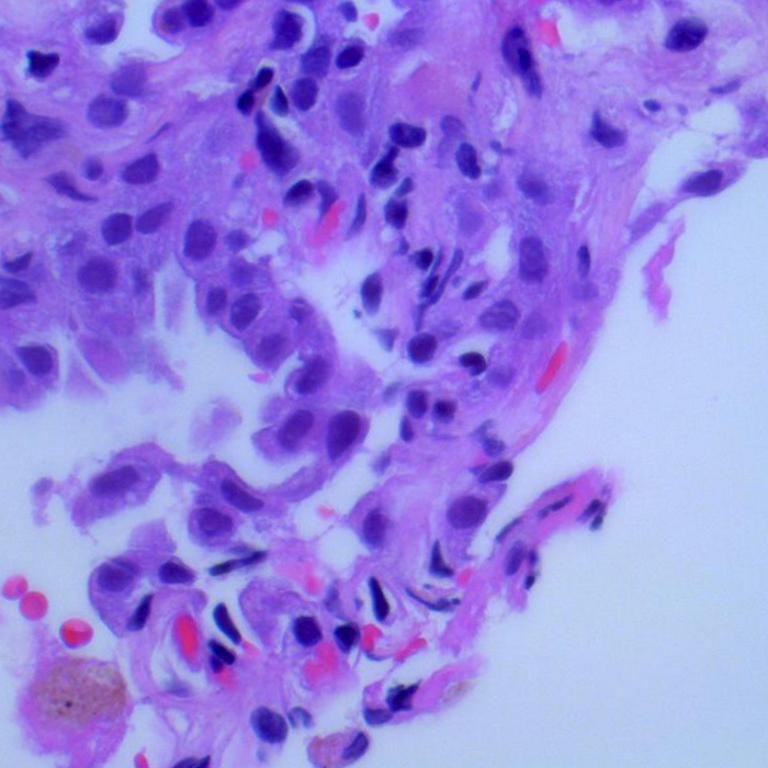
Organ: lung
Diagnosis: adenocarcinomas